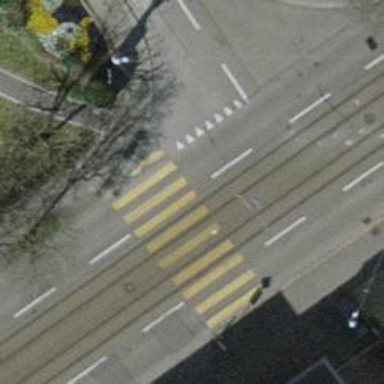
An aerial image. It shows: Tram crossing on the railway.